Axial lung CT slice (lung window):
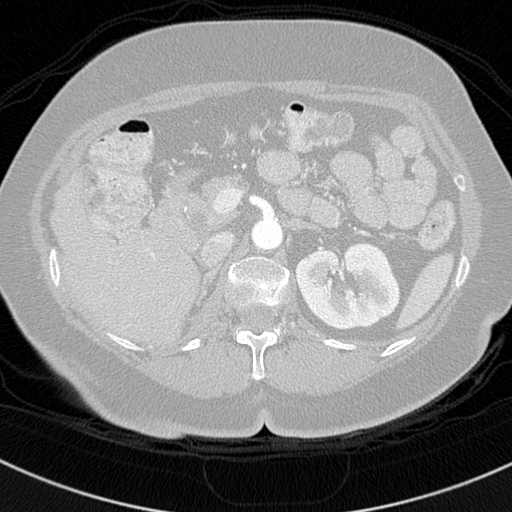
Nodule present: no